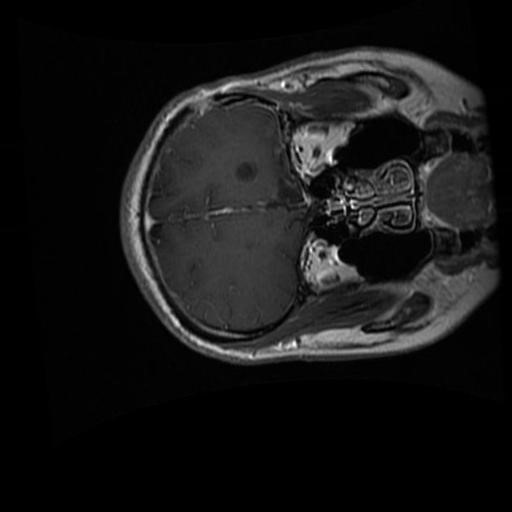
Label: brain_glioma